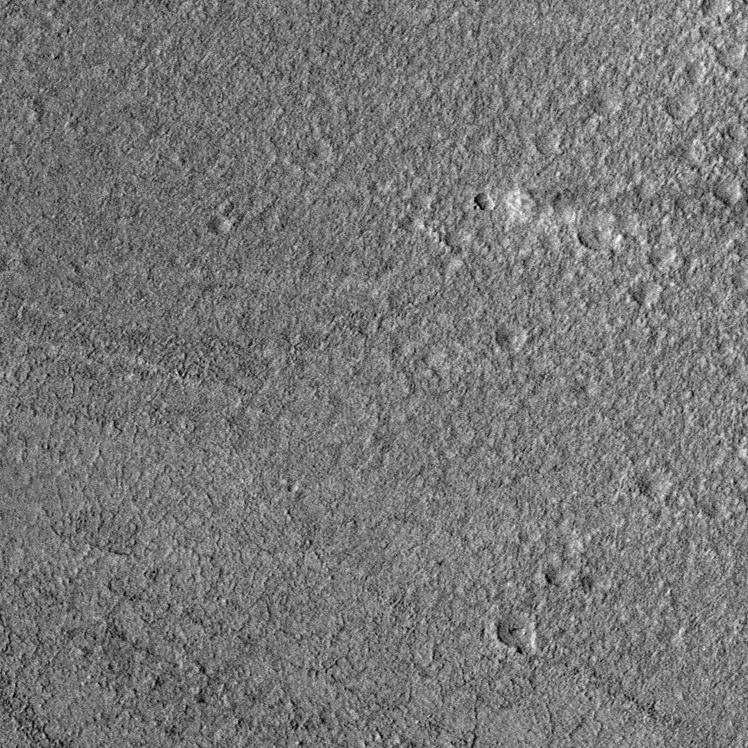
Label: dustdevil